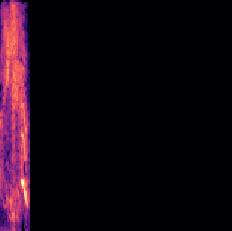
Sound class: Person sneeze